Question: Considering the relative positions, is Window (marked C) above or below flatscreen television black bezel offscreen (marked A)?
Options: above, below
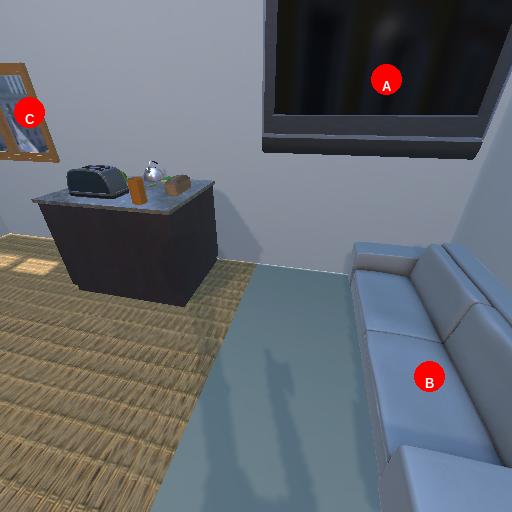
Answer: above